Field crop: tomato
Growth stage: 1
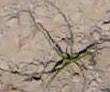
Species: cyperus